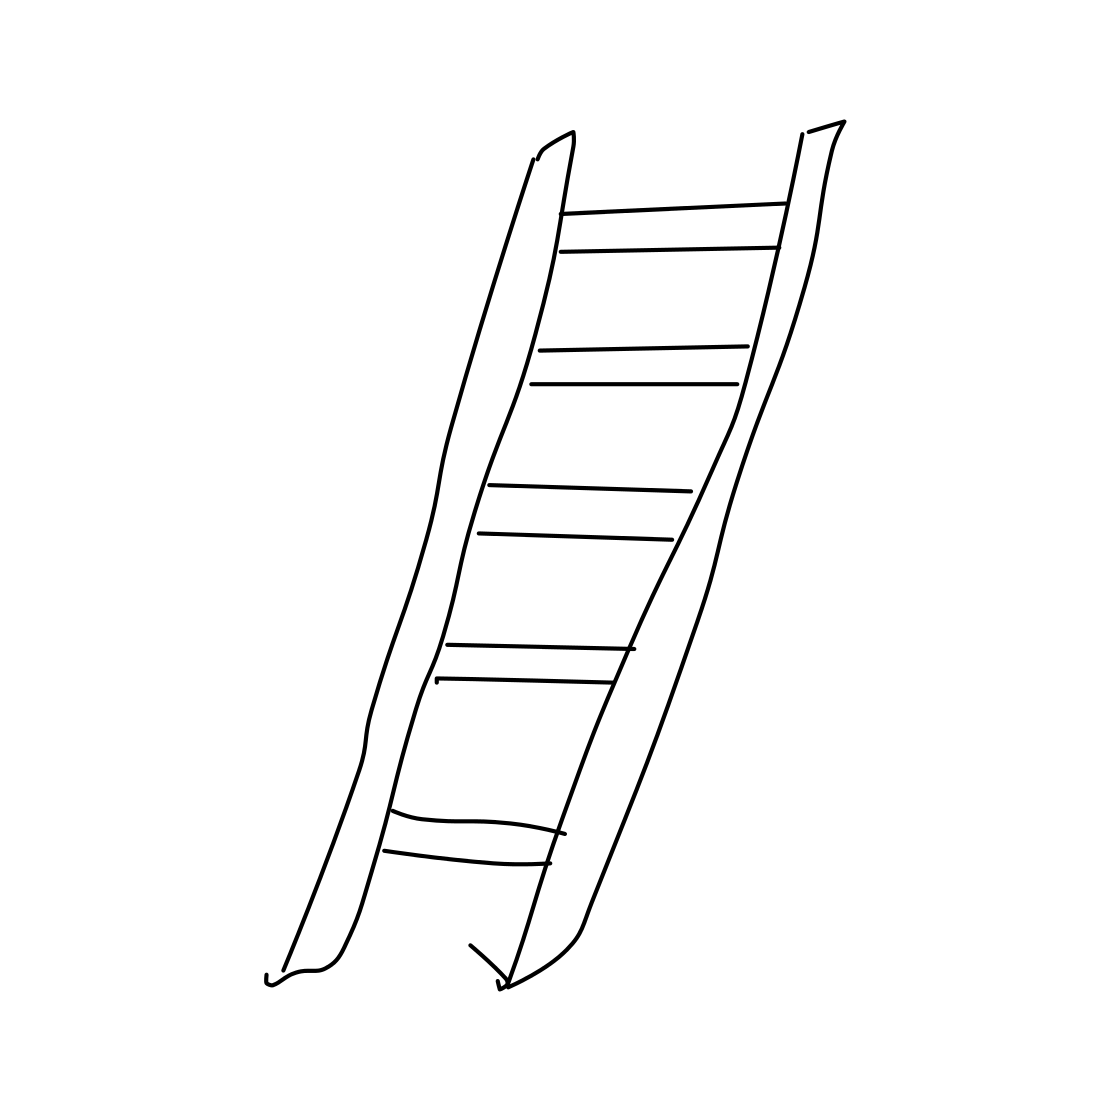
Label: ladder